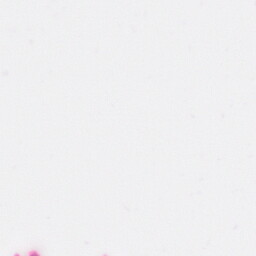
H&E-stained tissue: Colon